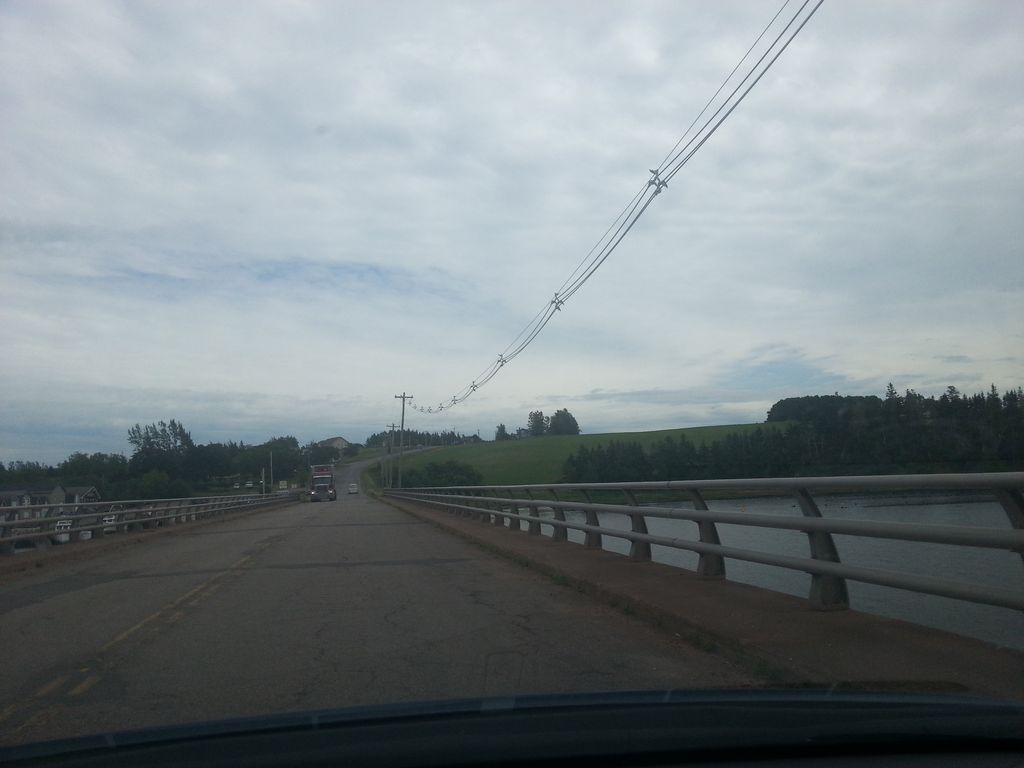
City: charlottetown